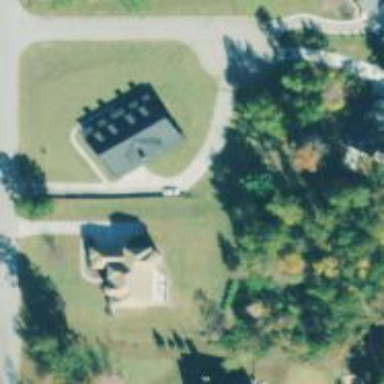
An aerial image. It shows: Driveway.